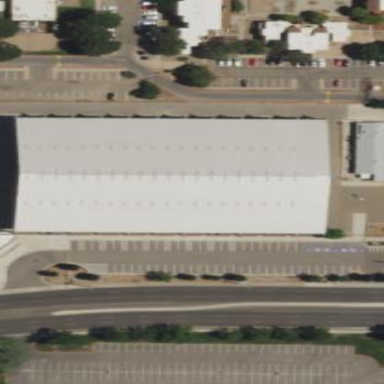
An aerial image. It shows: BMX sports center with roof.